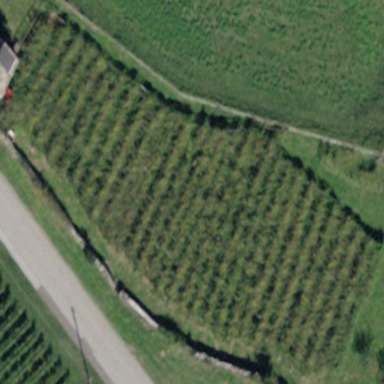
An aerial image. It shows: Vineyard where grapes are grown.